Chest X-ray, PA view. Patient: 44 years old, sex F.
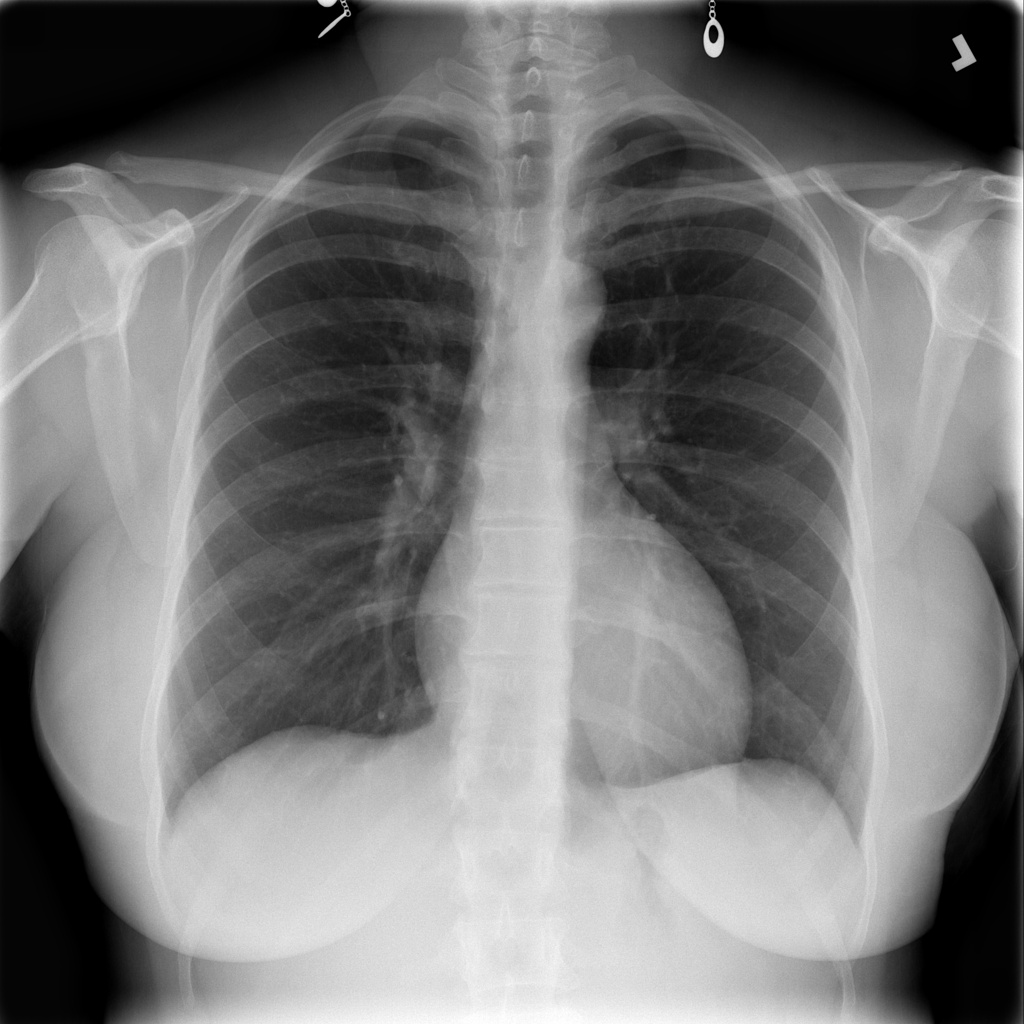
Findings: No Finding